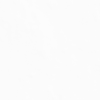
Label: not_dusty